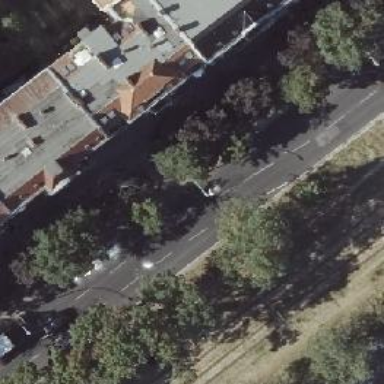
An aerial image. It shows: Avenue of deciduous broadleaved trees.